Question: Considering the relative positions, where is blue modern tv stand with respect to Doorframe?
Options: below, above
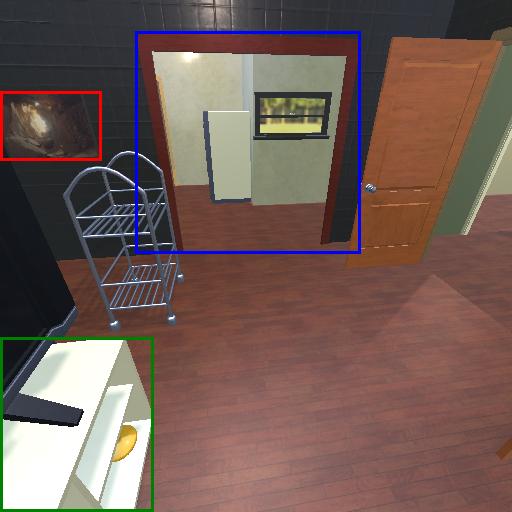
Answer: below